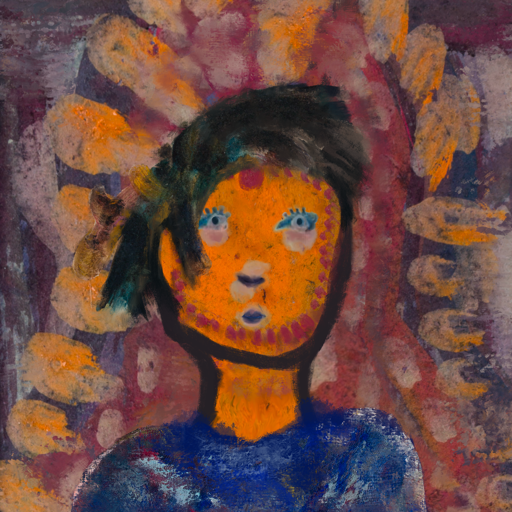
Background: Doll, Head And Neck Front: Doll, Face Front: Hill_Girl, Bust: Irani, Hair Front: Pipe, Head Accessory: Blank, Second Necklace: Blank, Necklace: Blank, Baby: Blank